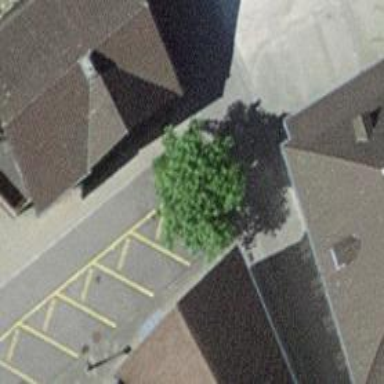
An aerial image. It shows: Bollard barrier.